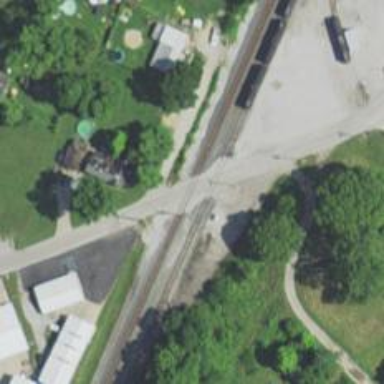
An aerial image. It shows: Level crossing along the railway.